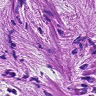
Metastatic tissue present: yes